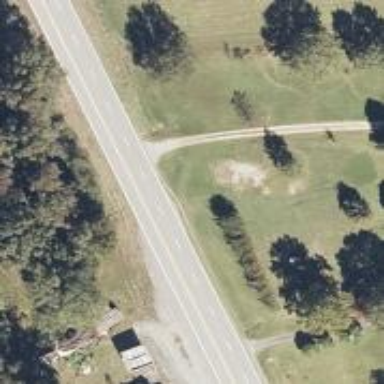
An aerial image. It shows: Asphalt road designated as trunk highway.